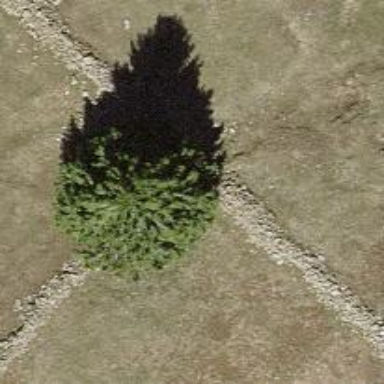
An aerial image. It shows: Wall made of dry stone.